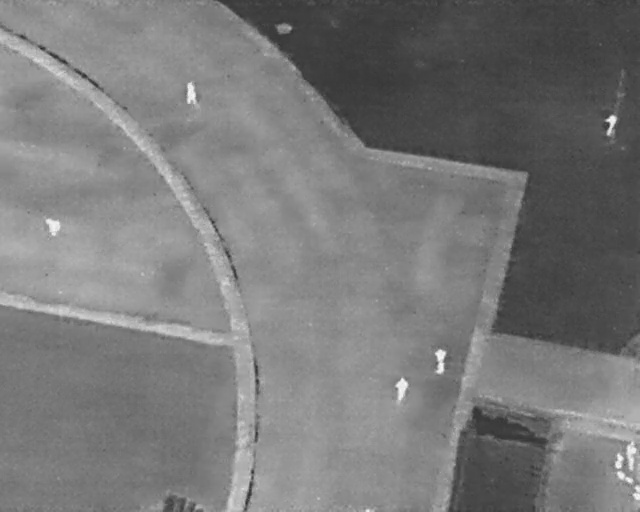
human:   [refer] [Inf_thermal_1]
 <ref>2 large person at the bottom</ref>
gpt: <box>[[66, 68, 70, 71, 2], [60, 74, 64, 77, 2]]</box>